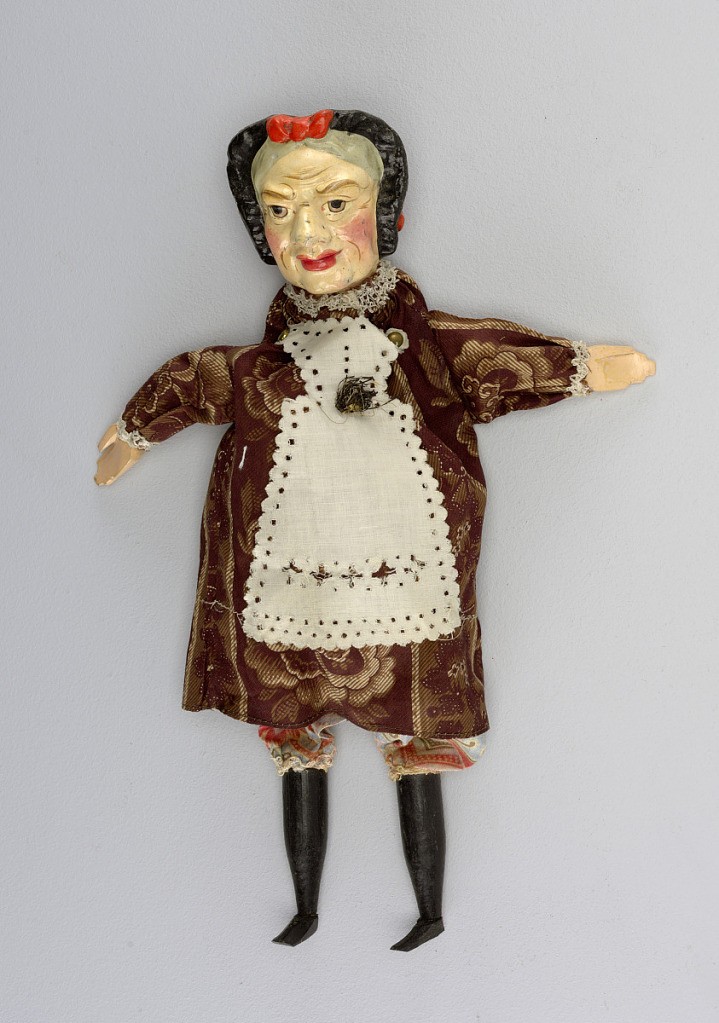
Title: Judy
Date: late 19th century
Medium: Painted wood, cotton, other materials
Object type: Puppet
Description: Brightly painted head in red-ribboned black bonnet. Mulberry printed dress, white apron, and brightly printed drawers. Black hose and shoes. Lace at neck and knees.